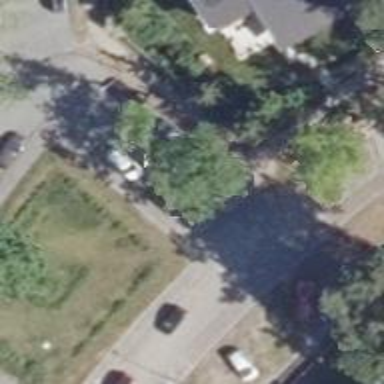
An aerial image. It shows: Residential road with sidewalks on both sides.